Question: Under IOS7, I've defined a UISegmentedControl in the interface builder and use the following code to customize it:
'''
segconOptions.layer.cornerRadius = 20.0;
segconOptions.layer.masksToBounds = YES;
//[segconOptions setTintColor:[UIColor whiteColor]];
[segconOptions setTintColor:[UIColor blueColor]]; //temp change for graphics issue
[segconOptions setBackgroundColor:[UIColor clearColor]];
[segconOptions setAlpha:1.0];
[segconOptions setBackgroundImage:[UIImage imageNamed:@"blue.png"] forState:UIControlStateNormal barMetrics:UIBarMetricsDefault];
[segconOptions setBackgroundImage:[UIImage imageNamed:@"yellow.png"] forState:UIControlStateSelected barMetrics:UIBarMetricsDefault];
'''
I was expecting the text to appear over the background images(white text over blue, red text over yellow). However, instead, have these large squares around the text. I changed the font color to blue for the non-selected cells to make the text readable in this screenshot:

How do I display the button title text over my custom background image, without these white boxes around the text? I assume I'm missing something obvious, but I've been searching all day and keep coming up with nothing. Thanks in advance!
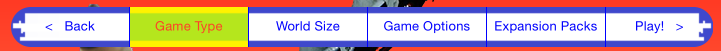
Answer: I can only think that the problem is because of some unusual thing you're doing to the segmented control. When I set the background image of a segmented control and set the titles of the segments, I don't get any white rectangle - see the attached screen shot.

I tried to imitate your code (note the rounded corners) but I couldn't get any white rectangle. Maybe the white rectangle is part of your 'blue.png' image! (Note that you should be using a resizeable image here, by the way.)